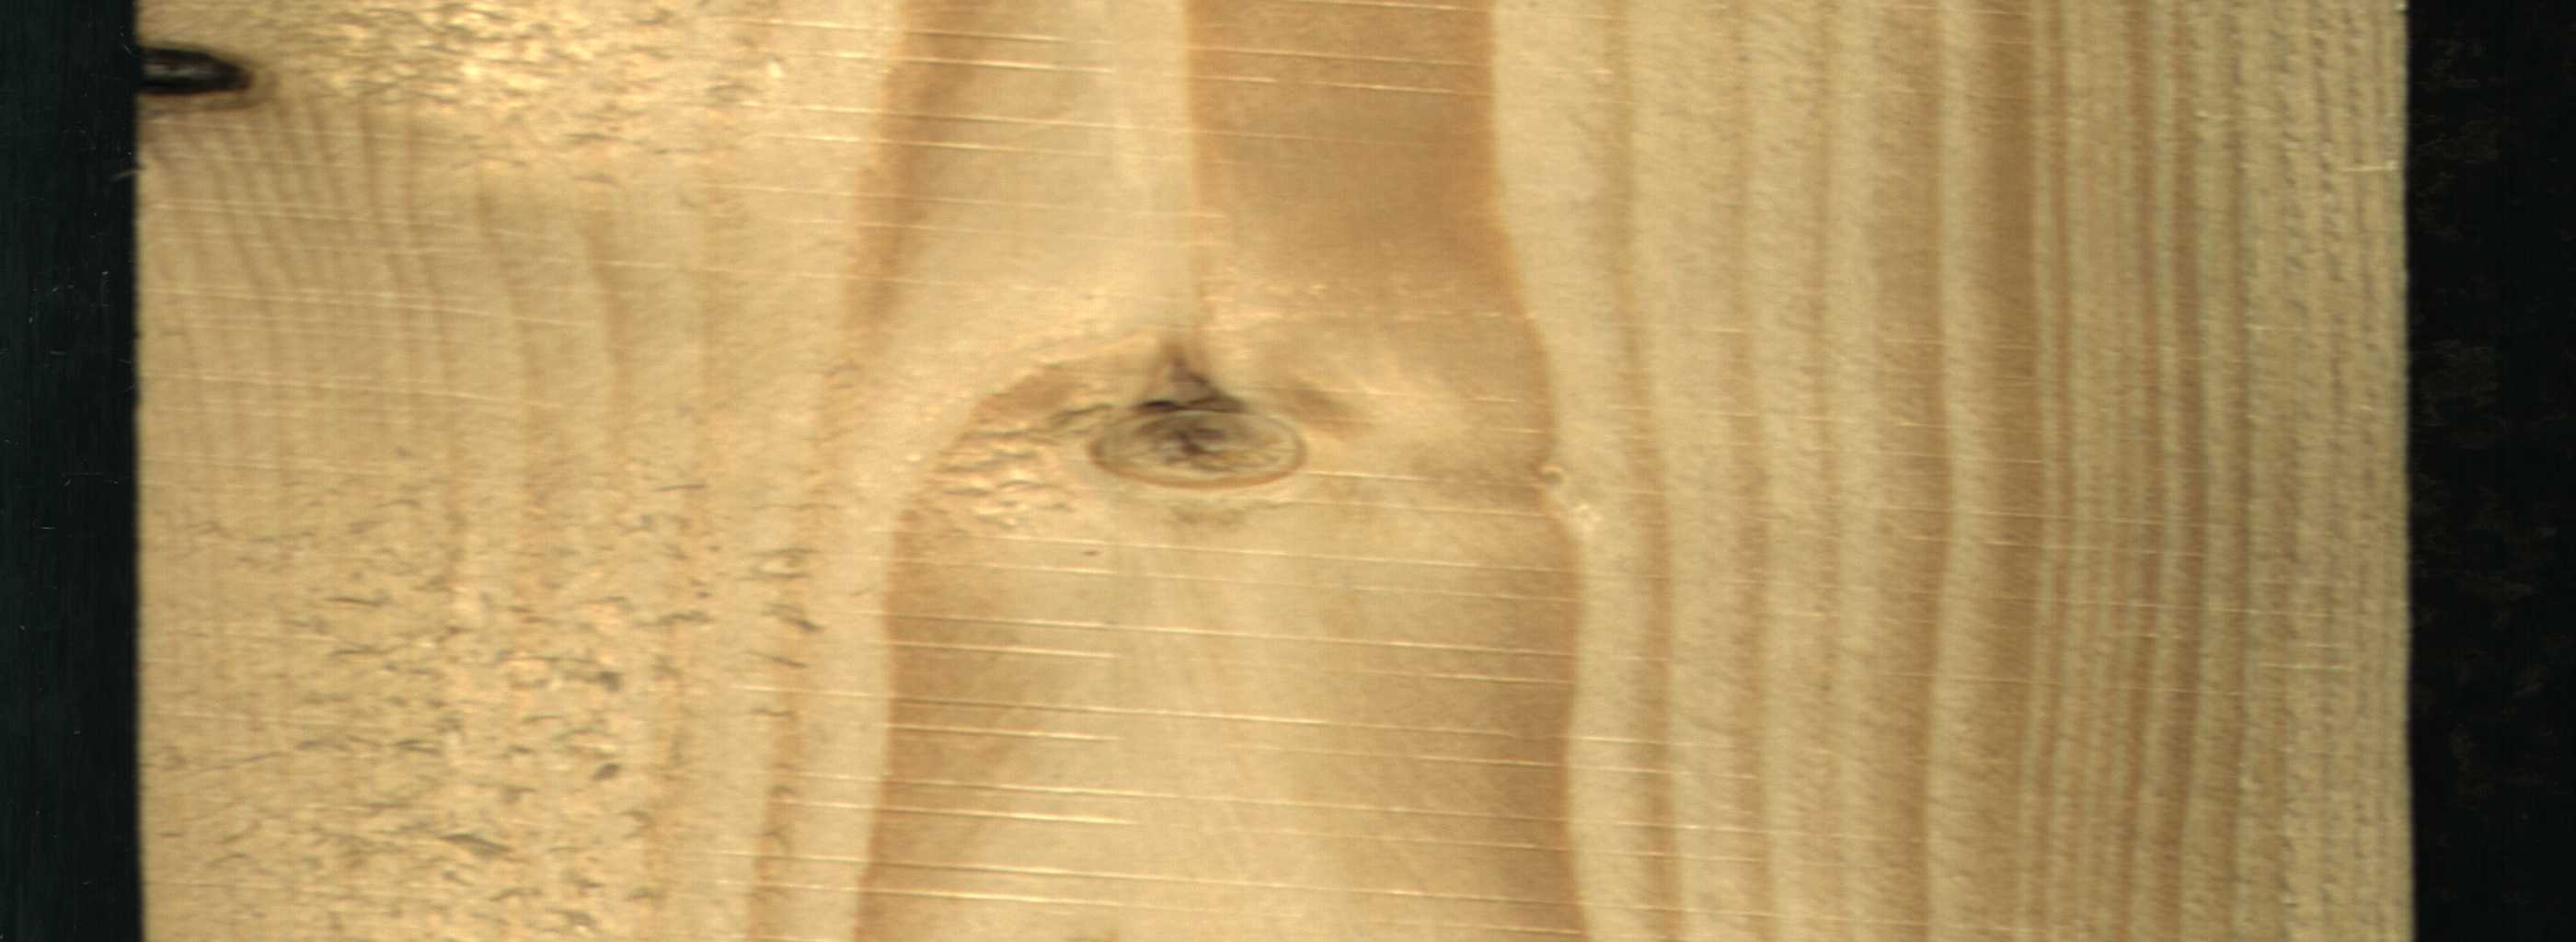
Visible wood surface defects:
Dead_Knot
Live_Knot